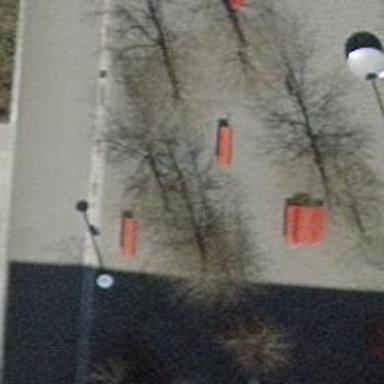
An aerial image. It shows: Urban tree of the genus Fagus with broadleaved leaves.